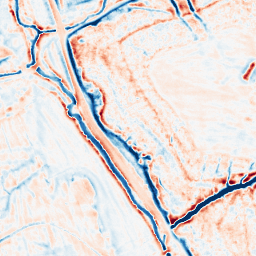
Category: edge_preserving
Decomposition family: bilateral
Decomposition parameters: d: 15
sigma_color: 100
sigma_space: 100
Upsampling method: bilinear
Upsampling parameters: scale: 4
Upsampling scale: 4